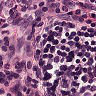
Metastatic tissue present: no